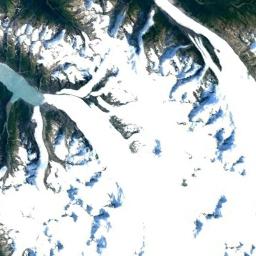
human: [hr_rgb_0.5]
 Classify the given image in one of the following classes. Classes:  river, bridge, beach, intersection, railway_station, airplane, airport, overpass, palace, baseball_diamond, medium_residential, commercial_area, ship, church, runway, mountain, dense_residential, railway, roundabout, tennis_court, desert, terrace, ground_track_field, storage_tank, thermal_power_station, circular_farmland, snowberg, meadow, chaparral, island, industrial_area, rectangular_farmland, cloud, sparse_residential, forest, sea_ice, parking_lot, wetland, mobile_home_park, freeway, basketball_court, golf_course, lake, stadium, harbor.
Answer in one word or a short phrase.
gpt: snowberg